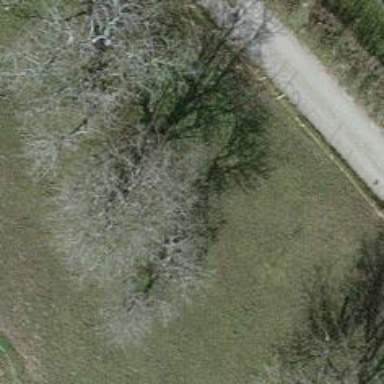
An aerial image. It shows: Single tag "natural: tree."